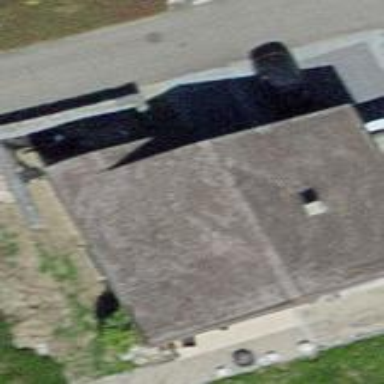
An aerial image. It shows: Detached building.